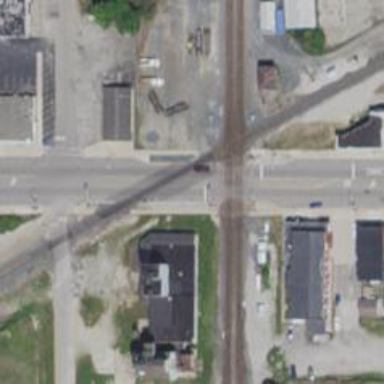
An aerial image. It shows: Railway crossing.